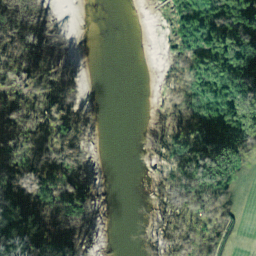
Label: river